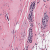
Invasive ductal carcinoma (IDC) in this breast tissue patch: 0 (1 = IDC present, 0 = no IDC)